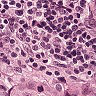
Metastatic tissue present: yes